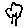
Label: tree